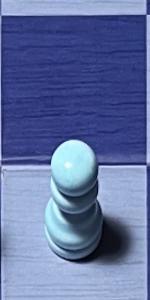
Label: Pawn_White